Question: I'm trying to detect touches in my view.
My code:
'''
- (CALayer *)layerForTouch:(UITouch *)touch {
UIView *view = self;
CGPoint location = [touch locationInView:view];
location = [view convertPoint:location toView:nil];
CALayer *hitPresentationLayer = [view.layer.presentationLayer hitTest:location];
if (hitPresentationLayer) {
return hitPresentationLayer.modelLayer;
}
return nil;
}
'''
But I found problem. It's detecting just first layer in tree.
Every figure on screenshot - one layer. I'm drawing it's from the biggest to the smallest as tree.
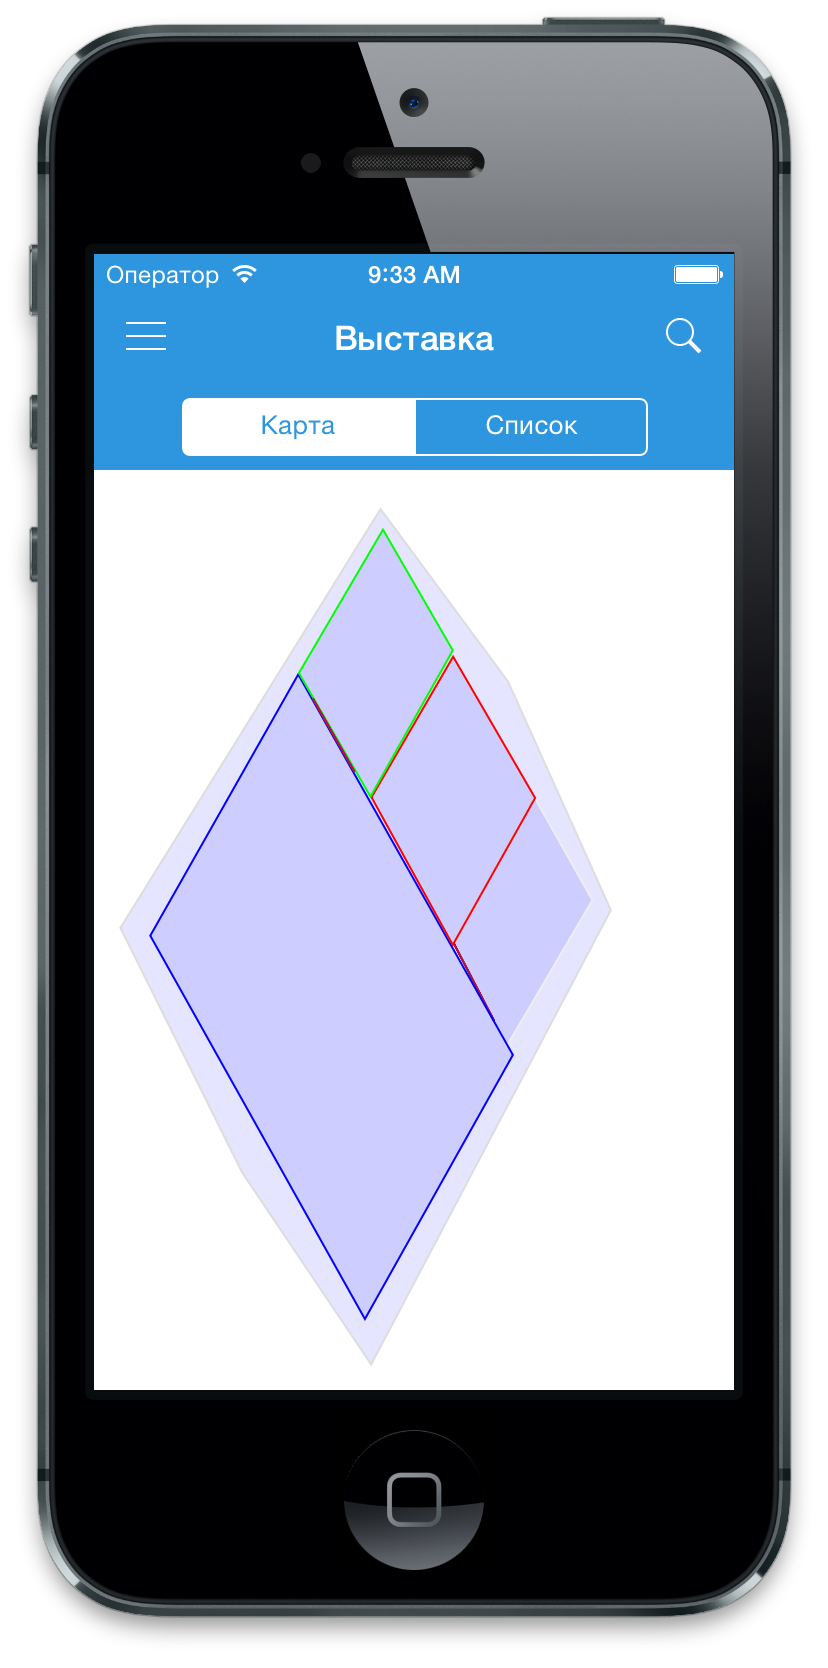
Answer: if your topmost layer covers the whole screen (or other below layers) then yes you will get the top most layer during hitTest check. you can do a containsPoint check for all your layers if you want to check it further below. Do find some sample code below
'''
@interface ViewController ()
@property (nonatomic, strong) CALayer *layer1;
@property (nonatomic, strong) CALayer *layer2;
@end
@implementation ViewController
- (void)viewDidLoad
{
[super viewDidLoad];
CALayer *layer = [[CALayer alloc] init];
layer.frame = (CGRect) { 10, 10, 100, 100 };
[self.view.layer addSublayer:layer];
layer.backgroundColor = [UIColor redColor].CGColor;
self.layer1 = layer;
layer = [[CALayer alloc] init];
layer.frame = (CGRect) { 60, 60, 100, 100 };
[self.view.layer addSublayer:layer];
layer.backgroundColor = [UIColor blueColor].CGColor;
self.layer2 = layer;
}
- (void)touchesBegan:(NSSet *)touches withEvent:(UIEvent *)event
{
CGPoint touchPoint = [(UITouch*)[touches anyObject] locationInView:self.view];
CALayer *touchedLayer = [self.view.layer.presentationLayer hitTest:touchPoint];
CALayer *originalLayer = [touchedLayer modelLayer];
if (originalLayer == self.layer1) { NSLog(@"layer 1 touched"); }
if (originalLayer == self.layer2) { NSLog(@"layer 2 touched"); }
for ( CALayer *layer in @[self.layer1, self.layer2])
{
CGPoint point = [layer convertPoint:touchPoint fromLayer:self.view.layer];
NSLog(@"layer %@ containsPoint ? %@",layer, [layer containsPoint:point]? @"YES":@"NO");
NSLog(@"original point : %@ | converted point : %@",NSStringFromCGPoint(touchPoint),NSStringFromCGPoint(point));
}
}
@end
'''
Or you can try using CAShapeLayers & match with the CGPath of ShapeLayer to see if its touched like the example below ..
'''
@interface ViewController ()
@property (nonatomic, strong) CALayer *layer1;
@property (nonatomic, strong) CALayer *layer2;
@end
@implementation ViewController
- (void)viewDidLoad
{
[super viewDidLoad];
CAShapeLayer *shapeLayer = [[CAShapeLayer alloc] init];
shapeLayer.path = [UIBezierPath bezierPathWithRect:(CGRect){ 0,0,100,10 }].CGPath;
shapeLayer.backgroundColor = [UIColor redColor].CGColor;
shapeLayer.frame = (CGRect){20, 20, 100, 100};
[self.view.layer addSublayer:shapeLayer];
self.layer1 = shapeLayer;
shapeLayer = [[CAShapeLayer alloc] init];
shapeLayer.path = [UIBezierPath bezierPathWithRect:(CGRect){ 0,0,10,100 }].CGPath;
shapeLayer.backgroundColor = [[UIColor blueColor] colorWithAlphaComponent:0.6].CGColor;
shapeLayer.frame = (CGRect){60, 60, 100, 100};
[self.view.layer addSublayer:shapeLayer];
self.layer2 = shapeLayer;
}
- (void)touchesBegan:(NSSet *)touches withEvent:(UIEvent *)event
{
CGPoint touchPoint = [(UITouch*)[touches anyObject] locationInView:self.view];
CALayer *touchedLayer = [self.view.layer.presentationLayer hitTest:touchPoint];
CALayer *originalLayer = [touchedLayer modelLayer];
for ( CAShapeLayer *layer in @[self.layer1, self.layer2])
{
if (![layer isKindOfClass:[CAShapeLayer class]]) { continue; }
CGPoint point = [layer convertPoint:touchPoint fromLayer:self.view.layer];
if (CGPathContainsPoint(layer.path, 0, point, 0))
{
NSLog(@"match found");
if (originalLayer == self.layer1) { NSLog(@"layer 1 touched"); }
if (originalLayer == self.layer2) { NSLog(@"layer 2 touched"); }
return;
}
}
}
'''